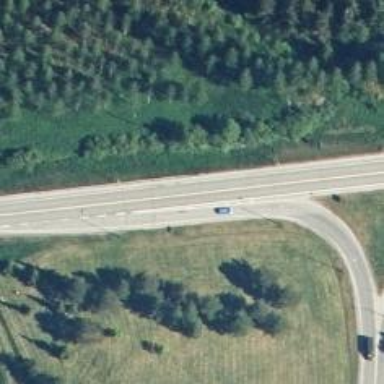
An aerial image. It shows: Asphalt road designated as trunk highway.